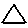
Label: triangle